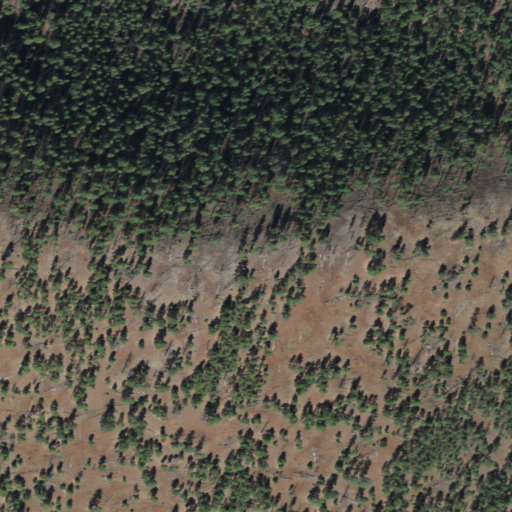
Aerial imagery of mountain in Arizona named Beale Mountain containing evergreen forest and shrub